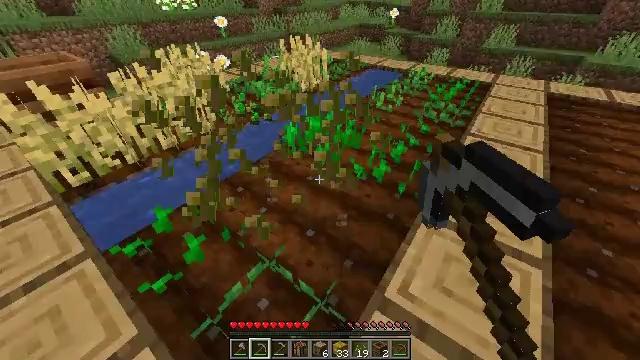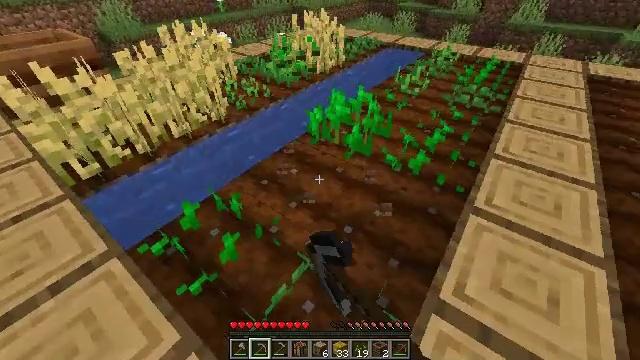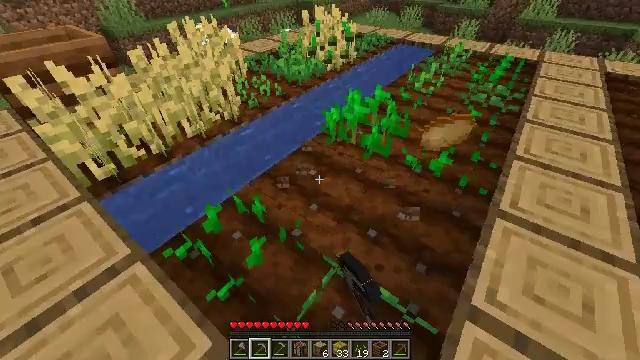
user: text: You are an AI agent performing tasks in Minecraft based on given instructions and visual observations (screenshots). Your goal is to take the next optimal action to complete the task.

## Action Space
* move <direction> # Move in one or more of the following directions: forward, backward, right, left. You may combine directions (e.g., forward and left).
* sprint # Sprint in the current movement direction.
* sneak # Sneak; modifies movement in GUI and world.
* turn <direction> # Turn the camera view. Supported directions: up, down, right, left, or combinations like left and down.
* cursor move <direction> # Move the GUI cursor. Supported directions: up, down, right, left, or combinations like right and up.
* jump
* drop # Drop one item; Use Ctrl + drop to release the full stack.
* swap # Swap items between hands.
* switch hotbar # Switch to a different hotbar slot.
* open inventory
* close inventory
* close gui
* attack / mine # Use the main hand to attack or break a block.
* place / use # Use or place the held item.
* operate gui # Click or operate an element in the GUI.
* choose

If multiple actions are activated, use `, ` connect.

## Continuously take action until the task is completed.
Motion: motion action
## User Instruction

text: Harvest potatoes.
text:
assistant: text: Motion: move left, turn down, attack / mine
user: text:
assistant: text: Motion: move left, attack / mine
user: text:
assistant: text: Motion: attack / mine